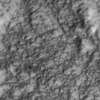
Label: not_dusty